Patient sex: F
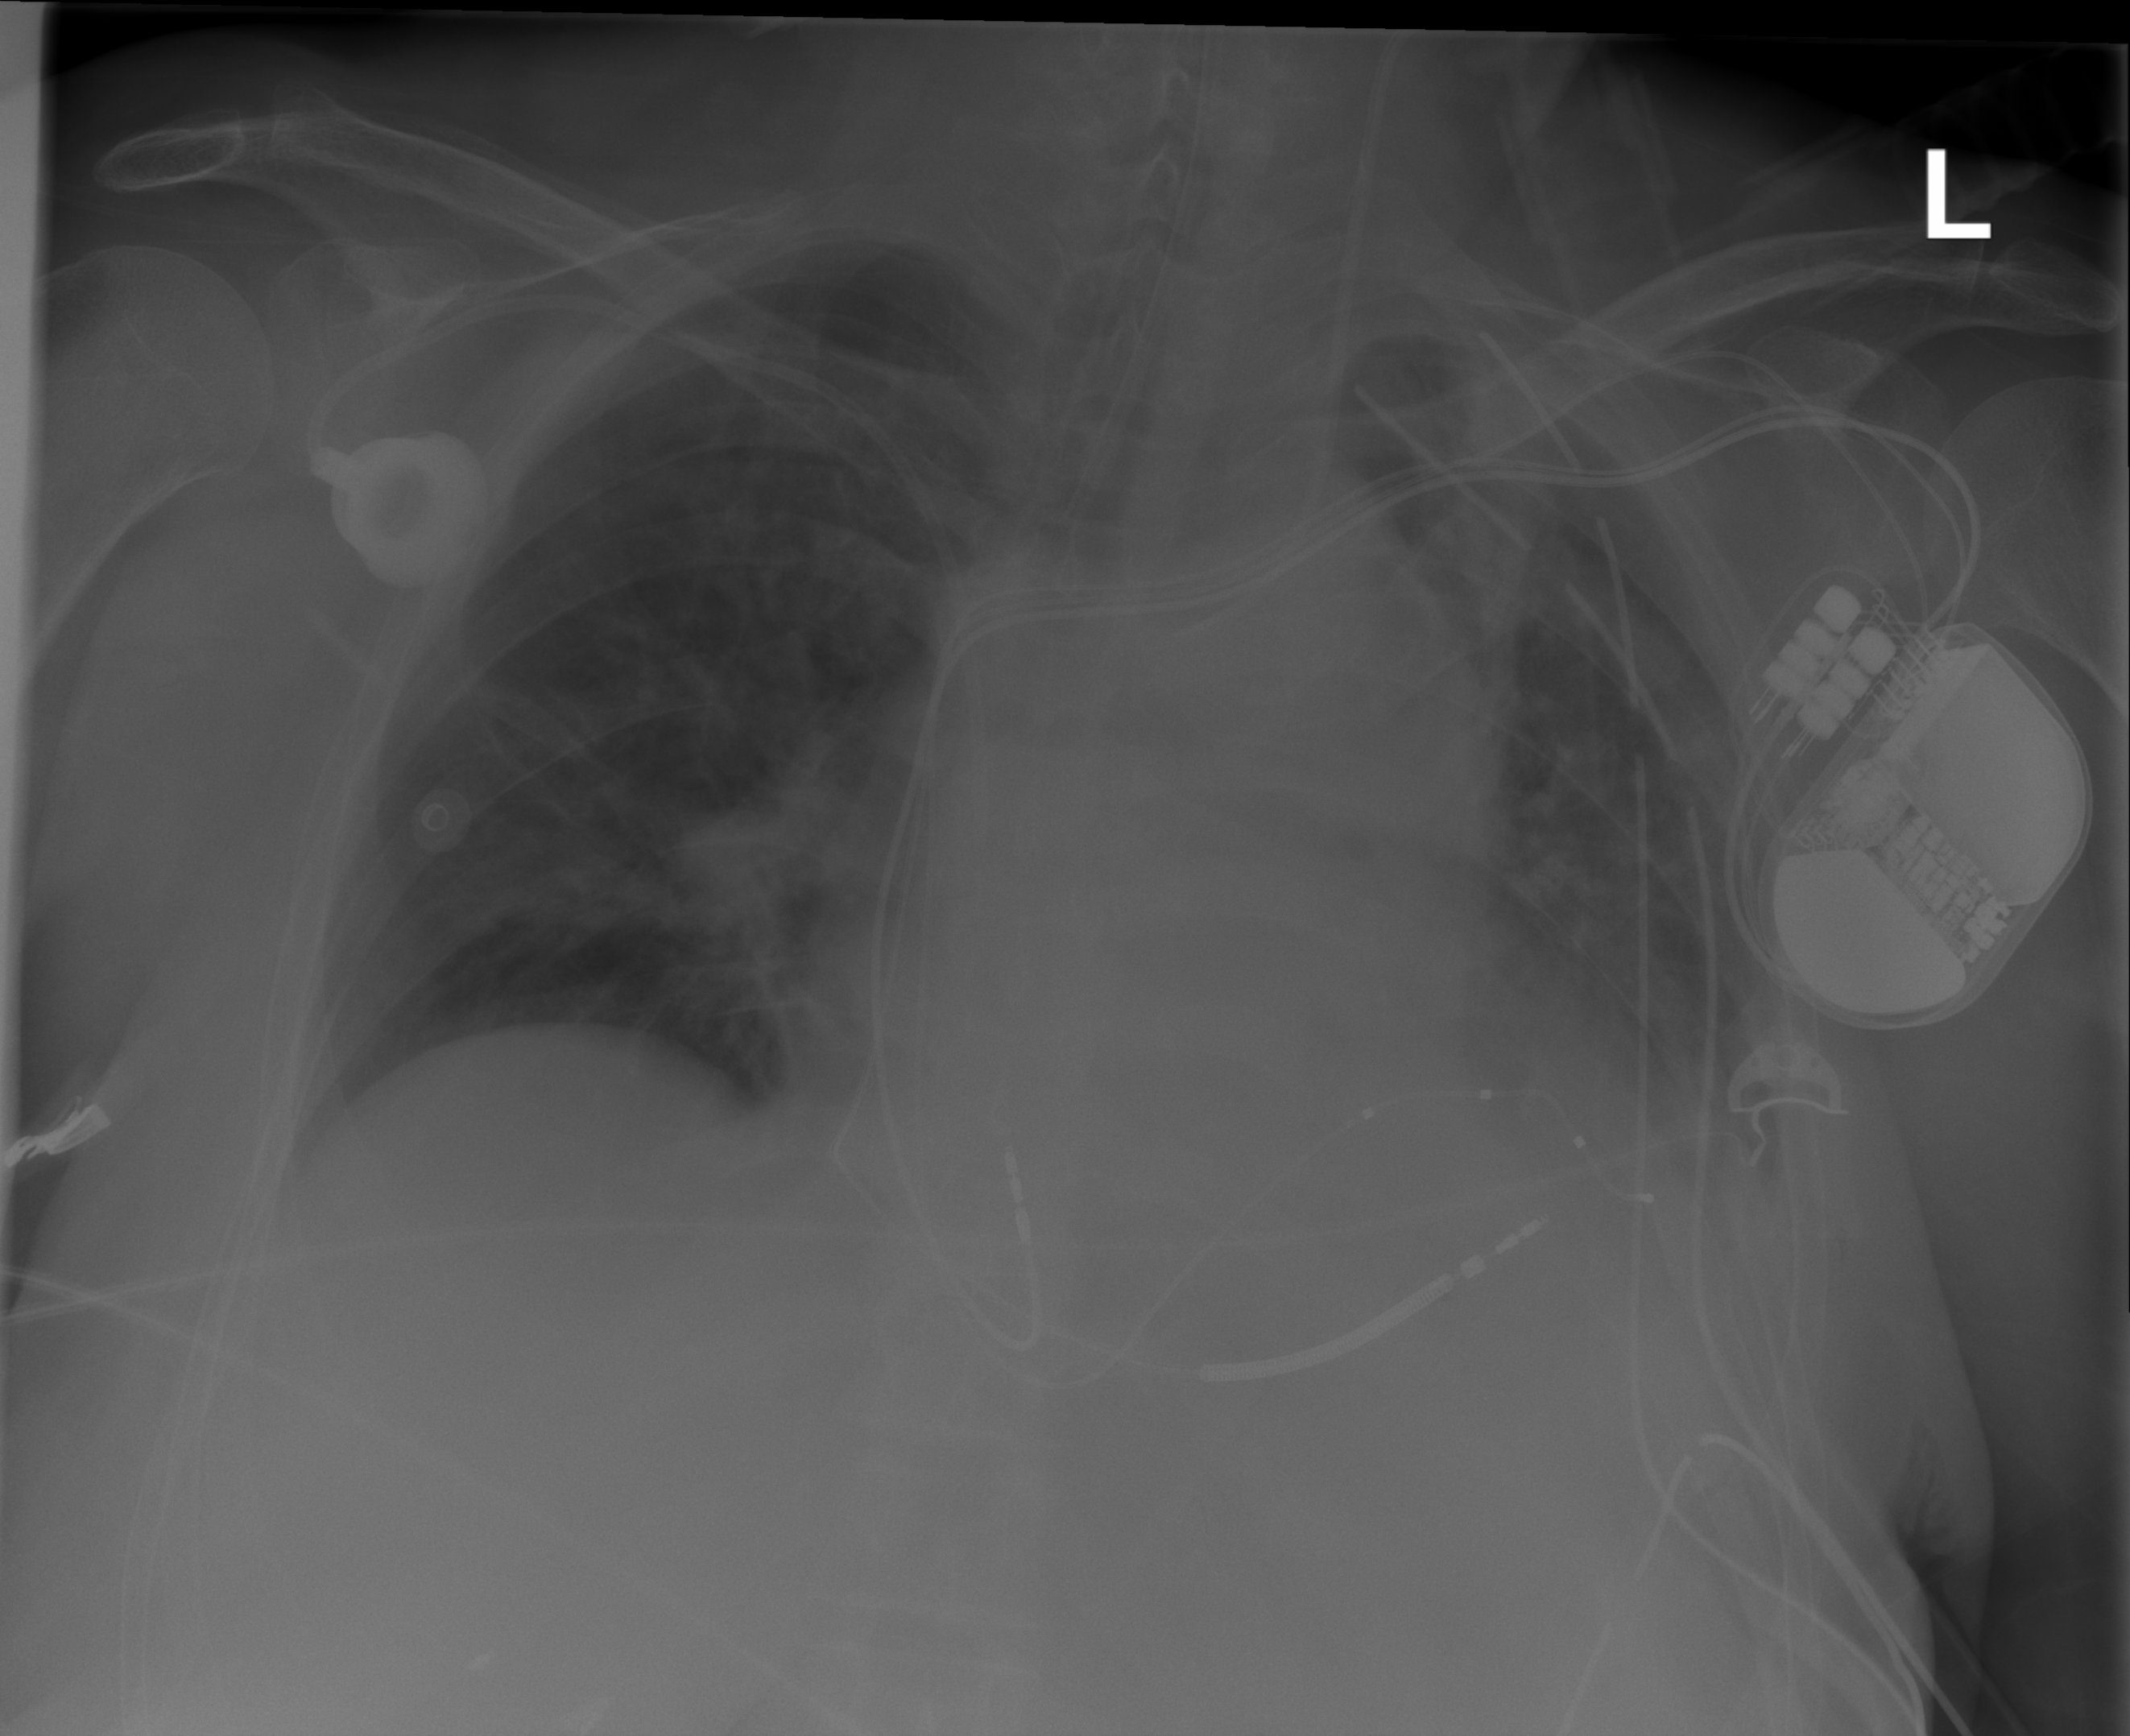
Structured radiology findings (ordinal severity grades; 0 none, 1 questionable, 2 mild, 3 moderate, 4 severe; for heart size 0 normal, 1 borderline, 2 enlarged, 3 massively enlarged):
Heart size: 2
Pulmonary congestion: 2
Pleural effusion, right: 0
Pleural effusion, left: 2
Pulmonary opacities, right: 0
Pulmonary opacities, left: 2
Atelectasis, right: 0
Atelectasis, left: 2